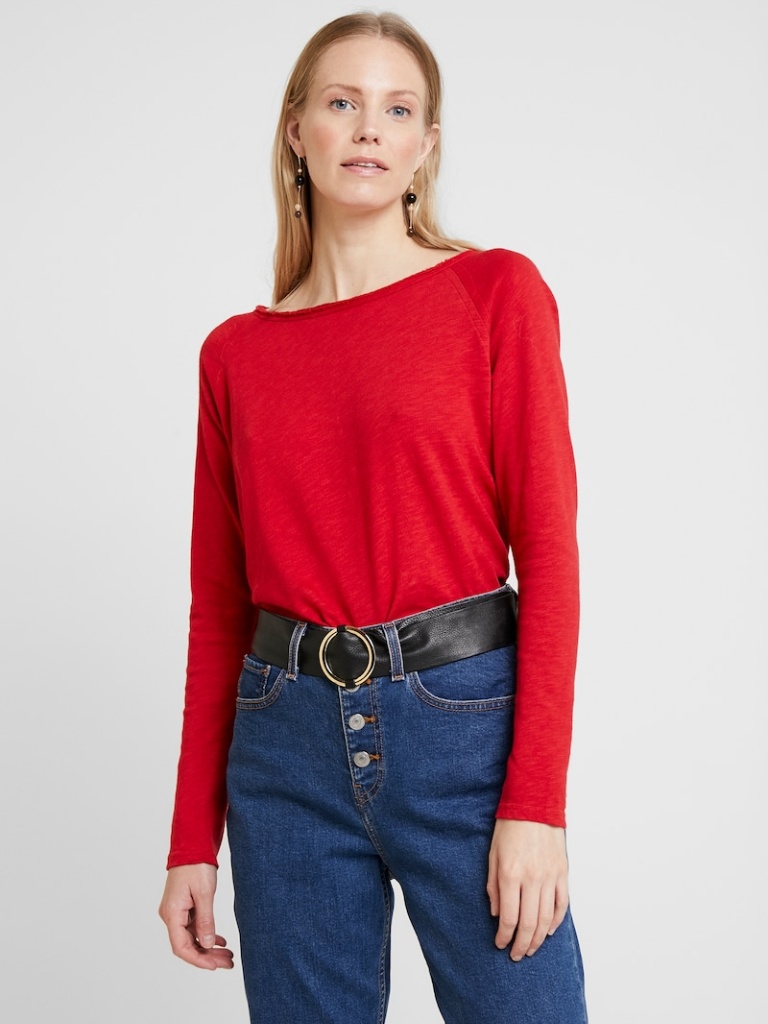
knit relaxed a long-sleeved with the sleeves down hip length Fully Tucked in crew sweater